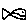
Label: fish